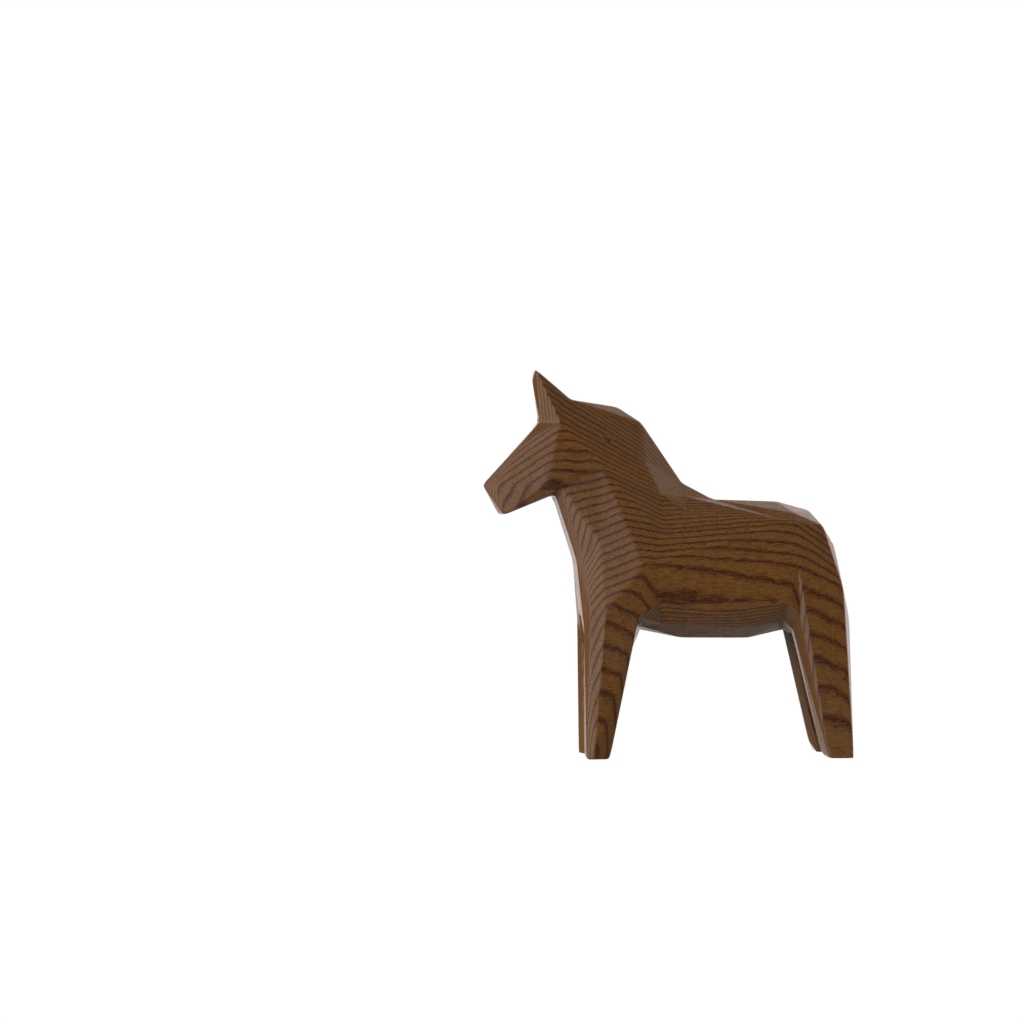
A high quality rendering of a dalahest_oak dalecarlian horse figurine made of varnished dark oak standing on a white surface in an a white studio with artificial white studio lighting,wide shot from  the left, 100 mm, f 5.6